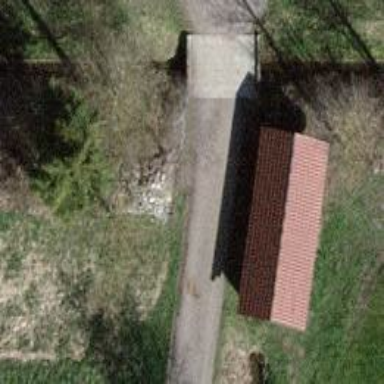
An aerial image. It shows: Picnic shelter providing place for individuals to seek refuge.